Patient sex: M
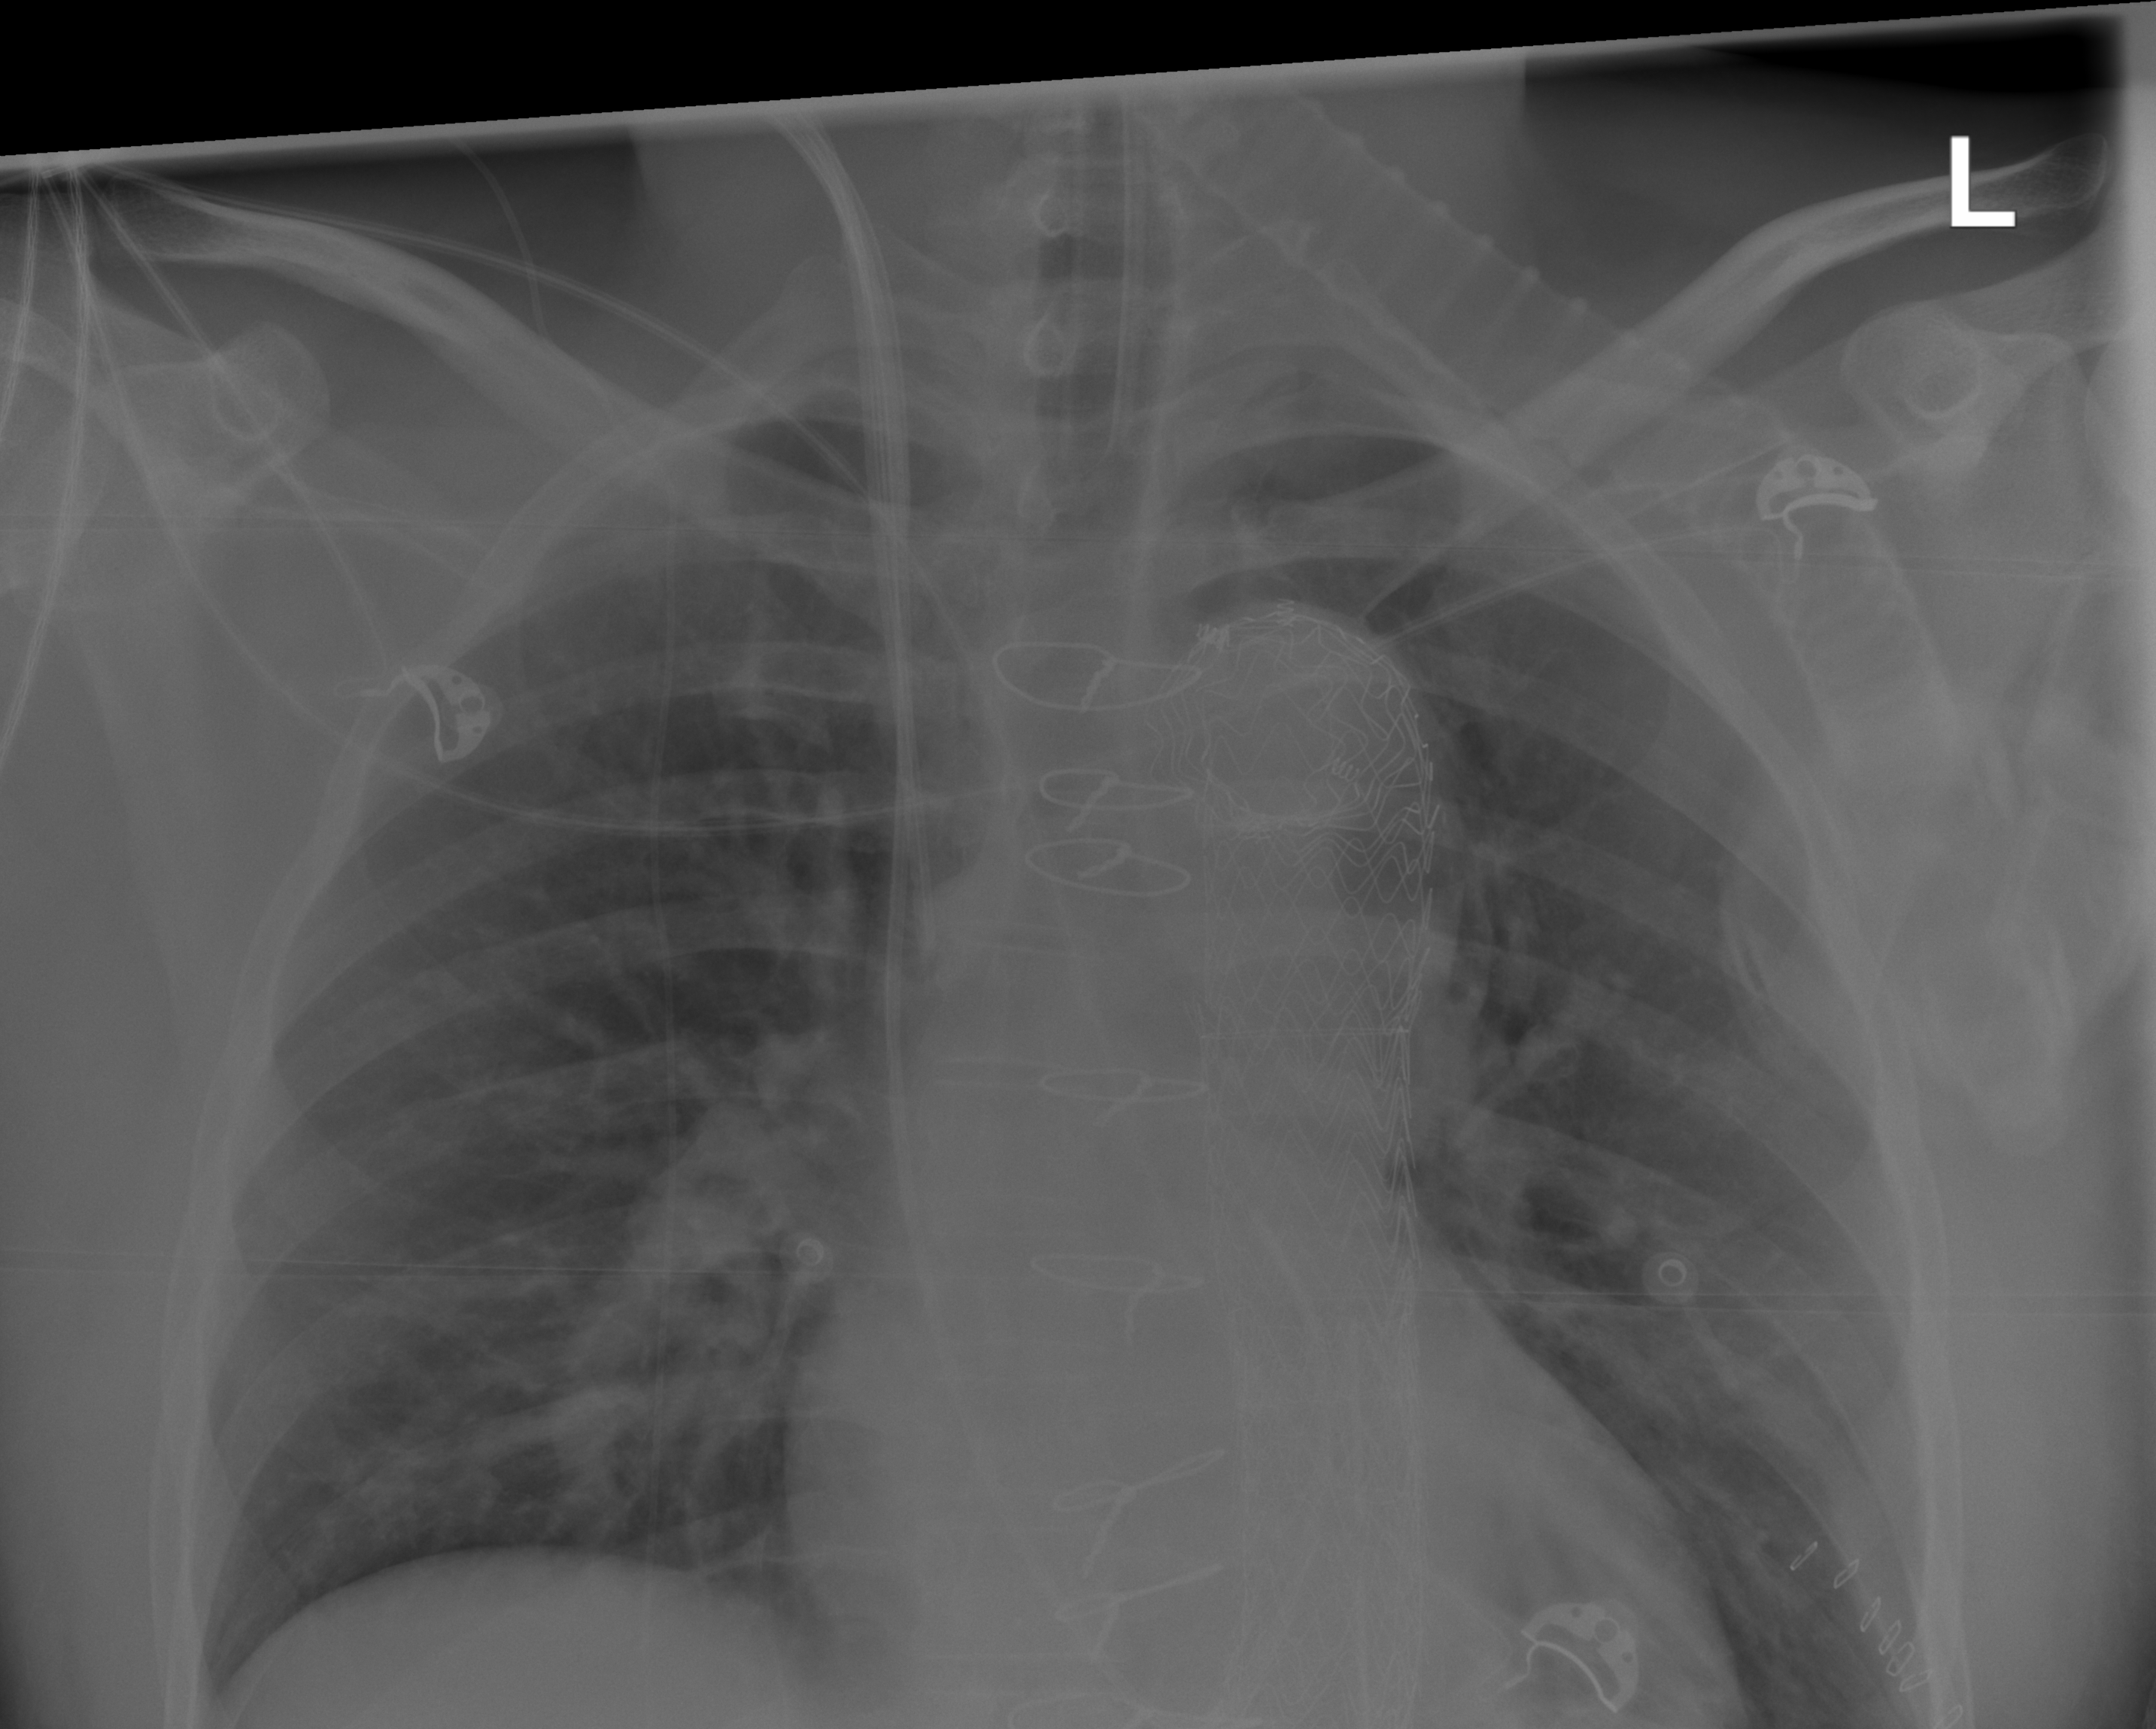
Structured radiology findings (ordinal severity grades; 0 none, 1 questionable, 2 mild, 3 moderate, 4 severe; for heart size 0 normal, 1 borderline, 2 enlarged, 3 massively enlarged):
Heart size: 2
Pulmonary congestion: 2
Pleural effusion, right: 0
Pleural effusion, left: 0
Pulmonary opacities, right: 0
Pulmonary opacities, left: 0
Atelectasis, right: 0
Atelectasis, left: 0